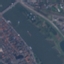
Land use / land cover: River